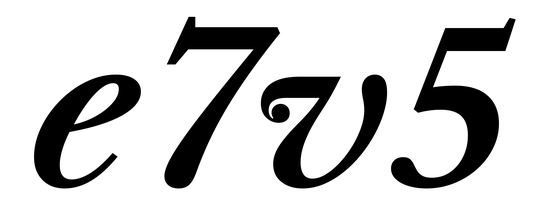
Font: LibreCaslonText-Italic_SemiBold_Italic